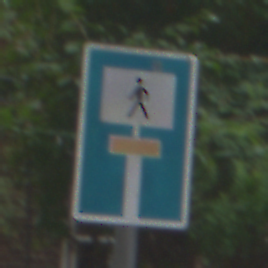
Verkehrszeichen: SackgasseFussgaengerDurchlaessig
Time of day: MorningAfternoon
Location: Outdoor (Urban)
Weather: Overcast
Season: NotSpecified
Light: Natural